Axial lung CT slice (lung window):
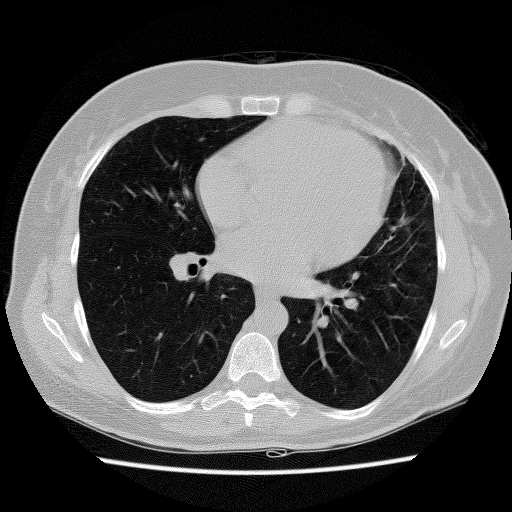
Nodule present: no